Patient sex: M
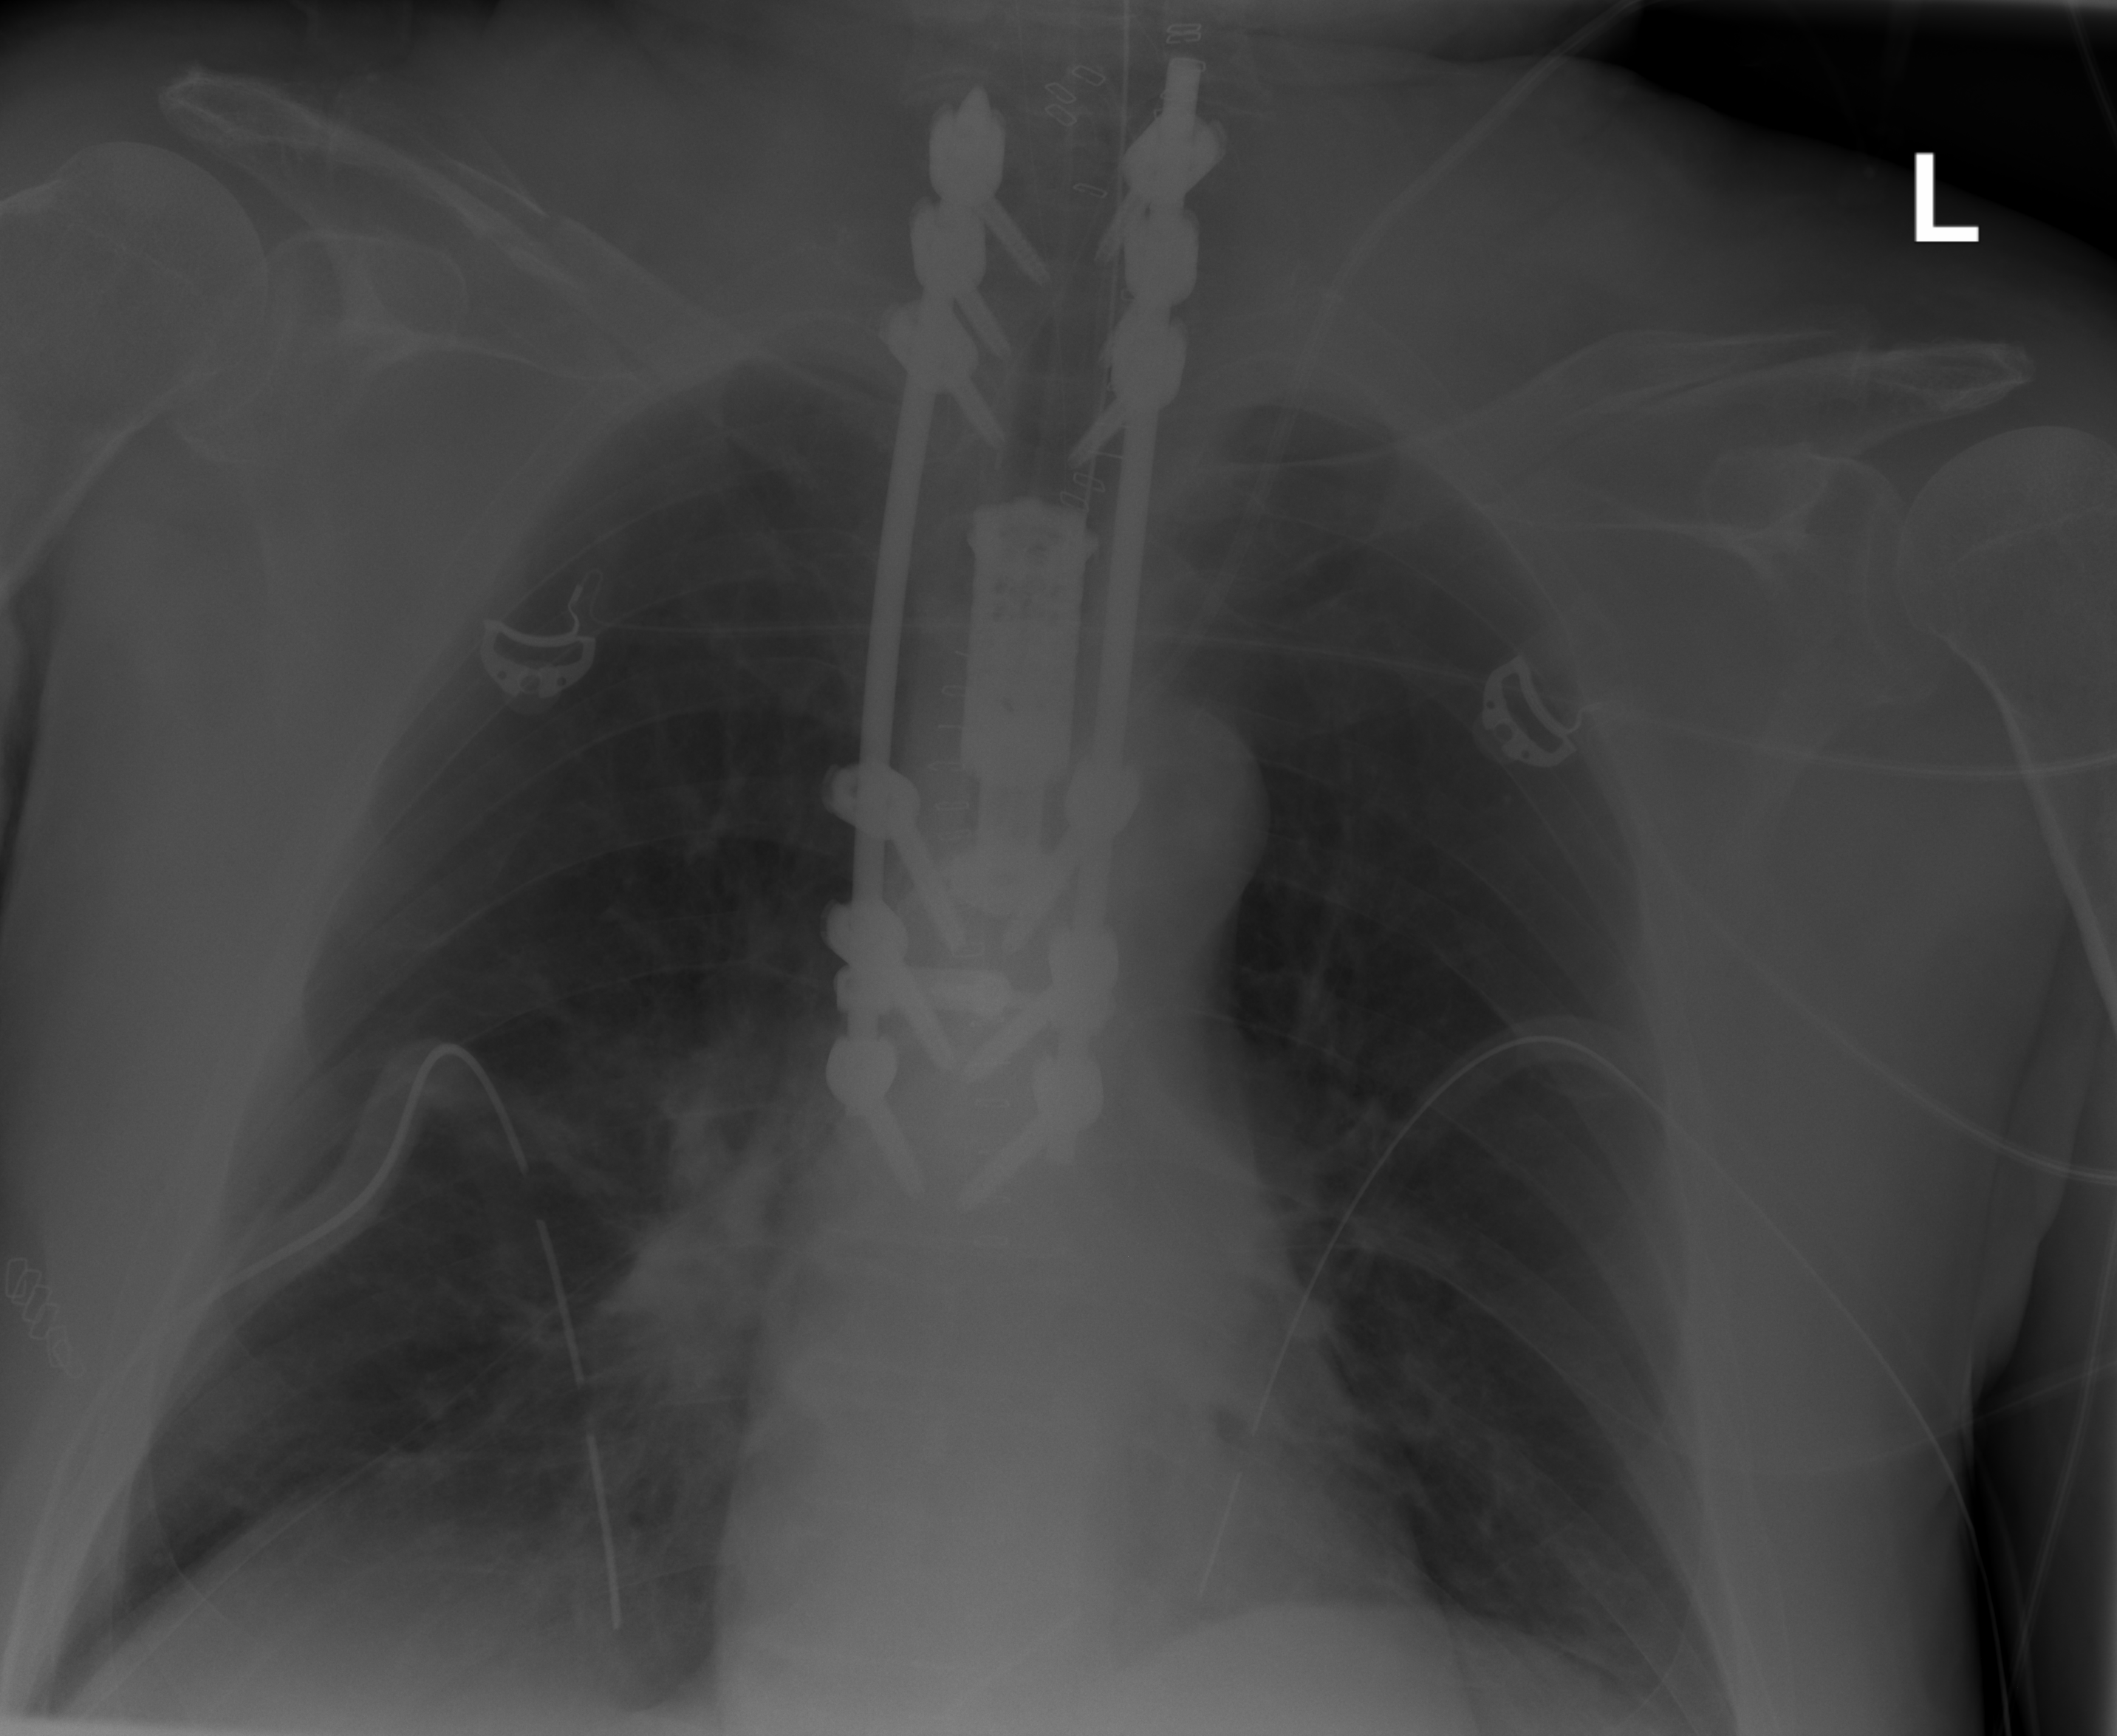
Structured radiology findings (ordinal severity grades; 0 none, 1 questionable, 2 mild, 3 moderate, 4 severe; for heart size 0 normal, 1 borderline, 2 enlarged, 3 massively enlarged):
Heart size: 0
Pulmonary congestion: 0
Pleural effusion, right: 0
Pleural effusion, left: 0
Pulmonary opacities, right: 0
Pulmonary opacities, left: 0
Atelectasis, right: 2
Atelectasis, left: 2